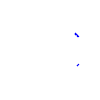
Particle: proton